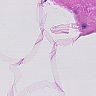
Metastatic tissue present: no